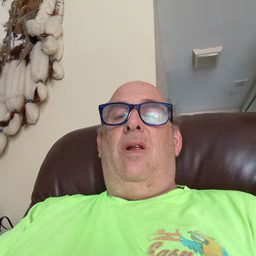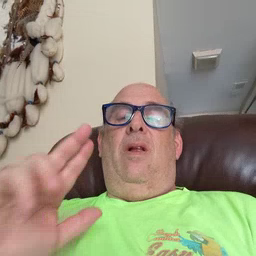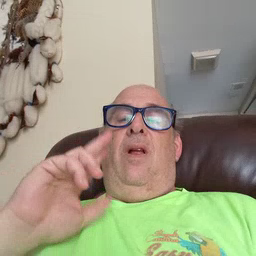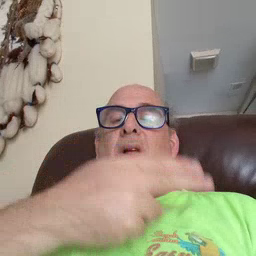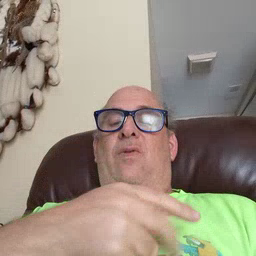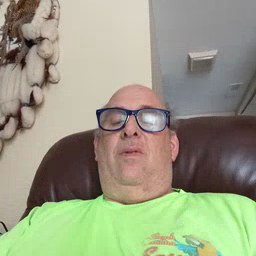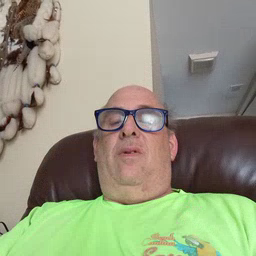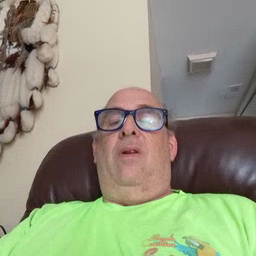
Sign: weus